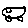
Label: car